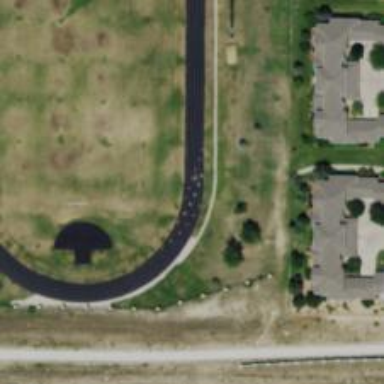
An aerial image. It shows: Track in leisure land.